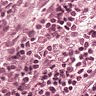
Metastatic tissue present: no